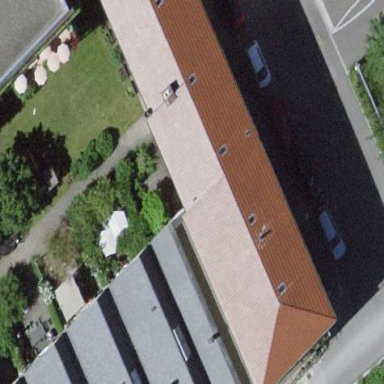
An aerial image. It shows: Terrace building.